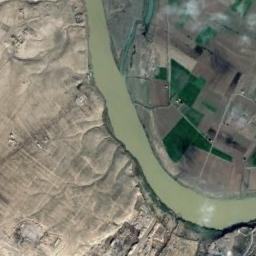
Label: river